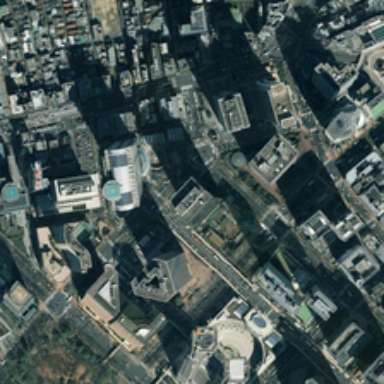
Many crowded buildings are in a commercial area .